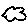
Label: cloud